Aerial crown-view tile of a tropical tree (Barro Colorado Island, Panama), acquired 20250414:
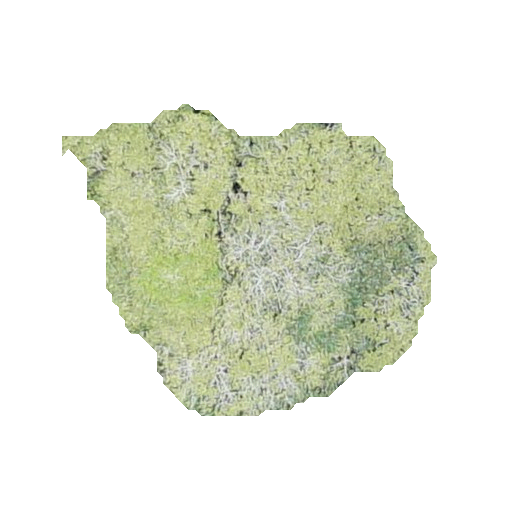
Species: Alseis blackiana
GBIF accepted scientific name: Alseis blackiana
Crown area: 117.901 m²